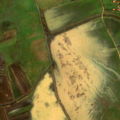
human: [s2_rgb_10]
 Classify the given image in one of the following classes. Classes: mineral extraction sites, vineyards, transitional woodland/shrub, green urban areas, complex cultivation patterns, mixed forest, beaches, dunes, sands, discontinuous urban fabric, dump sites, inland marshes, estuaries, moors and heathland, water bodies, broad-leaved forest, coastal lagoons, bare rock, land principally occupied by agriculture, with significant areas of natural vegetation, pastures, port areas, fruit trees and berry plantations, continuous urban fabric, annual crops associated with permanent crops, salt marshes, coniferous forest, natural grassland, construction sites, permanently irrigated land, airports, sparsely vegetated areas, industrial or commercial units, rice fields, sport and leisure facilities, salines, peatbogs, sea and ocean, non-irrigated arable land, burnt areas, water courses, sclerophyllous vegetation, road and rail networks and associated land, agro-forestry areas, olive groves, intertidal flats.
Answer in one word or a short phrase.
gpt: discontinuous urban fabric, non-irrigated arable land, pastures, complex cultivation patterns